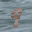
Label: 9